Question: Count the number of objects in the diagram.
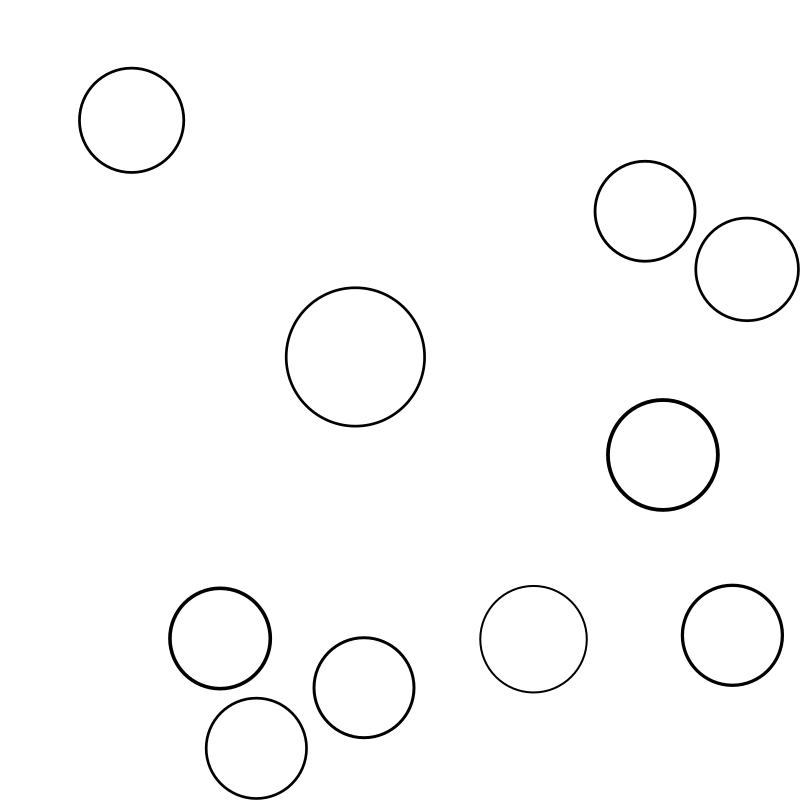
Answer: 10